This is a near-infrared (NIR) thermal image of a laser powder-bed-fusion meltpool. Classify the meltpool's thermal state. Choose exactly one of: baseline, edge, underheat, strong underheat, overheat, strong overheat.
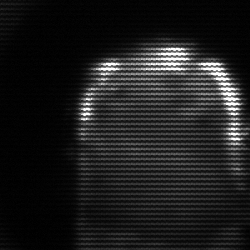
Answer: baseline